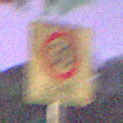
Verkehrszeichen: BeginnZone30
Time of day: Night
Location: Outdoor (Suburban)
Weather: PartlyCloudy
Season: NotSpecified
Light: Artificial